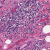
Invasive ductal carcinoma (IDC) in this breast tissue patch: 0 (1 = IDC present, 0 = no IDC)